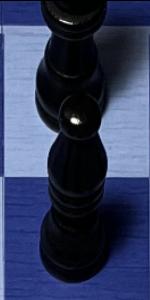
Label: Bishop_Black